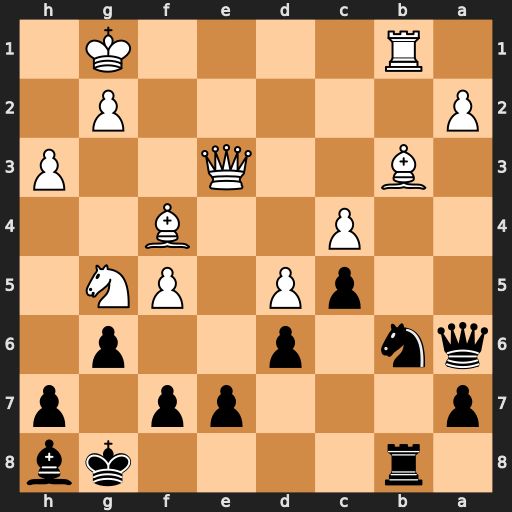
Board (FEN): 1r4kb/p3pp1p/qn1p2p1/2pP1PN1/2P2B2/1B2Q2P/P5P1/1R4K1
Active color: b
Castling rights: -
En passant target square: -
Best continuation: Bd4 Qxd4 cxd4